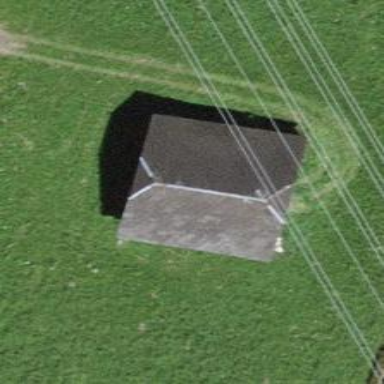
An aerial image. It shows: Rural barn.